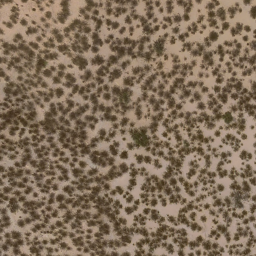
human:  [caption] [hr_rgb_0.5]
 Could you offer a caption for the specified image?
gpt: Lots of plants scattered on the ground. .

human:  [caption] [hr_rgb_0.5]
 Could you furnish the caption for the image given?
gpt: Lots of plants scattered in the loess ground. .

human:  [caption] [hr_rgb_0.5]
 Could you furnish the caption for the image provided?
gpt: This is a chaparral .

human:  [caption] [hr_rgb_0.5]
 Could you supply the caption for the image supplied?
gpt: There are some grey plants scattered on the ground .

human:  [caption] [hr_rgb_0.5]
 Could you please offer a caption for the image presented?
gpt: Some grey plants are scattered in the loess ground .